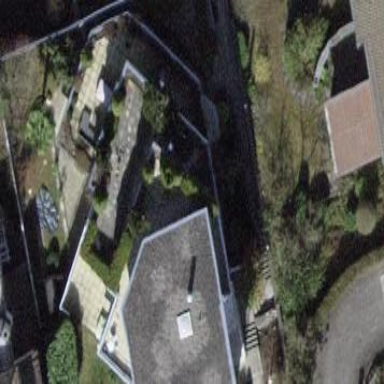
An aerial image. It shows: Detached building.